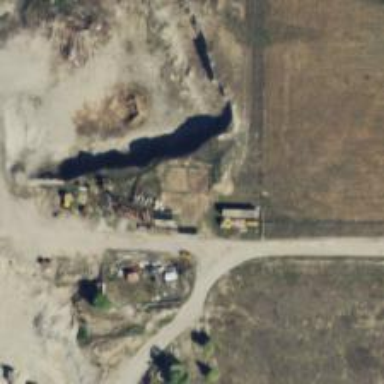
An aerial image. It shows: Quarry area.